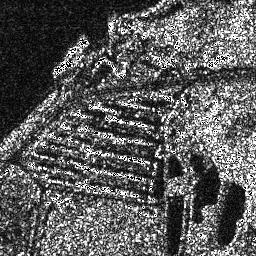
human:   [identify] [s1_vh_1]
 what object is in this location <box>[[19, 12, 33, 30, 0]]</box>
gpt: <ref>1 medium ship at the top left</ref>